Question: According to the below widely-known table, automatic compiler generation of default copy constructor and copy assignment is deprecated in C++11 when one or more of the copy assignment, copy constructor, and destructor is/are supplied by the user (the red cells indicate deprecation). This makes perfect sense in light of the "Rule of 3". However, the table shows that generation of the default destructor is not deprecated in the case of user-supplied copy constructor/assignment.
What is the rationale behind this design decision?

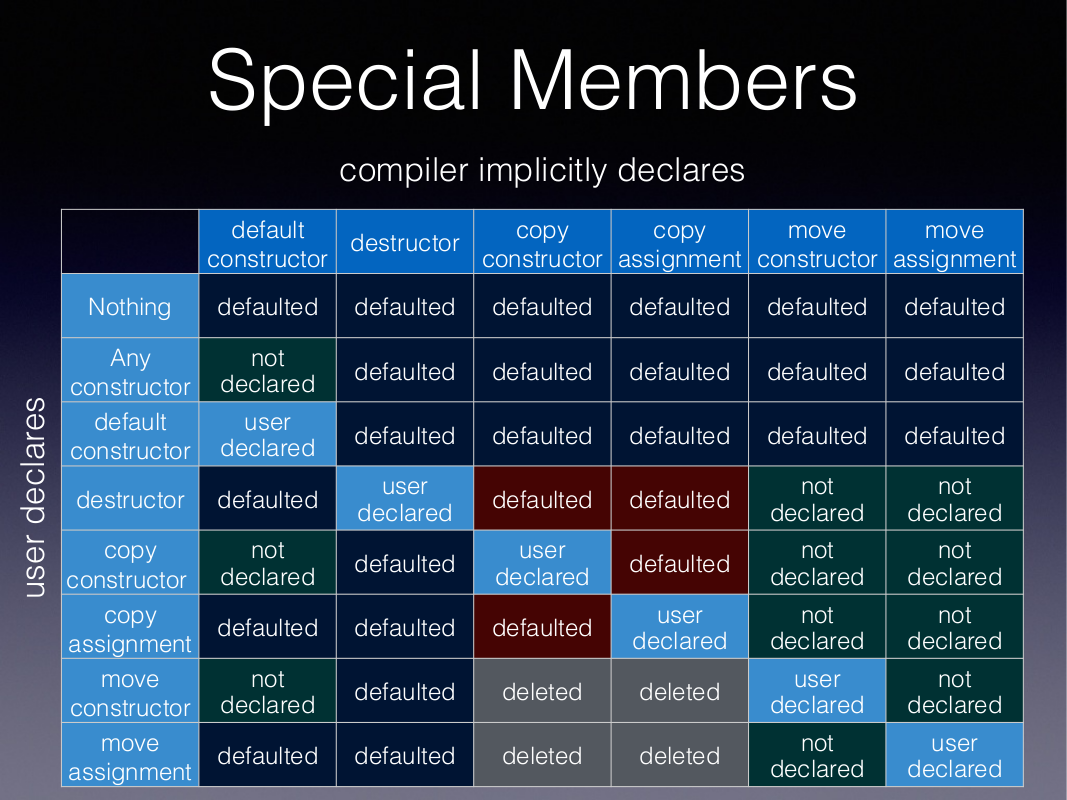
Answer: Why should it be deprecated? It's perfectly possible for an object to require special copying properties, but its for destruction to be fully determined by its sub-object destructors. Consider a simple cloning pointer:
'''
template <class T>
class cloning_ptr
{
std::unique_ptr<T> p;
public:
cloning_ptr(const cloning_ptr &src) : p(std::make_unique<T>(*src.p) {}
cloning_ptr(cloning_ptr &&) = default;
cloning_ptr& operator= (cloning_ptr rhs)
{ swap(p, rhs.p); return *this; }
};
'''
There's zero reason to provide a destructor that does anything different from the defaulted one.
The other way around is different: if you need to do special things in a dtor, that probably means there is some non-standard ownership modeled in the class. Non-standard ownership will most likely need handling in copy operations, too.